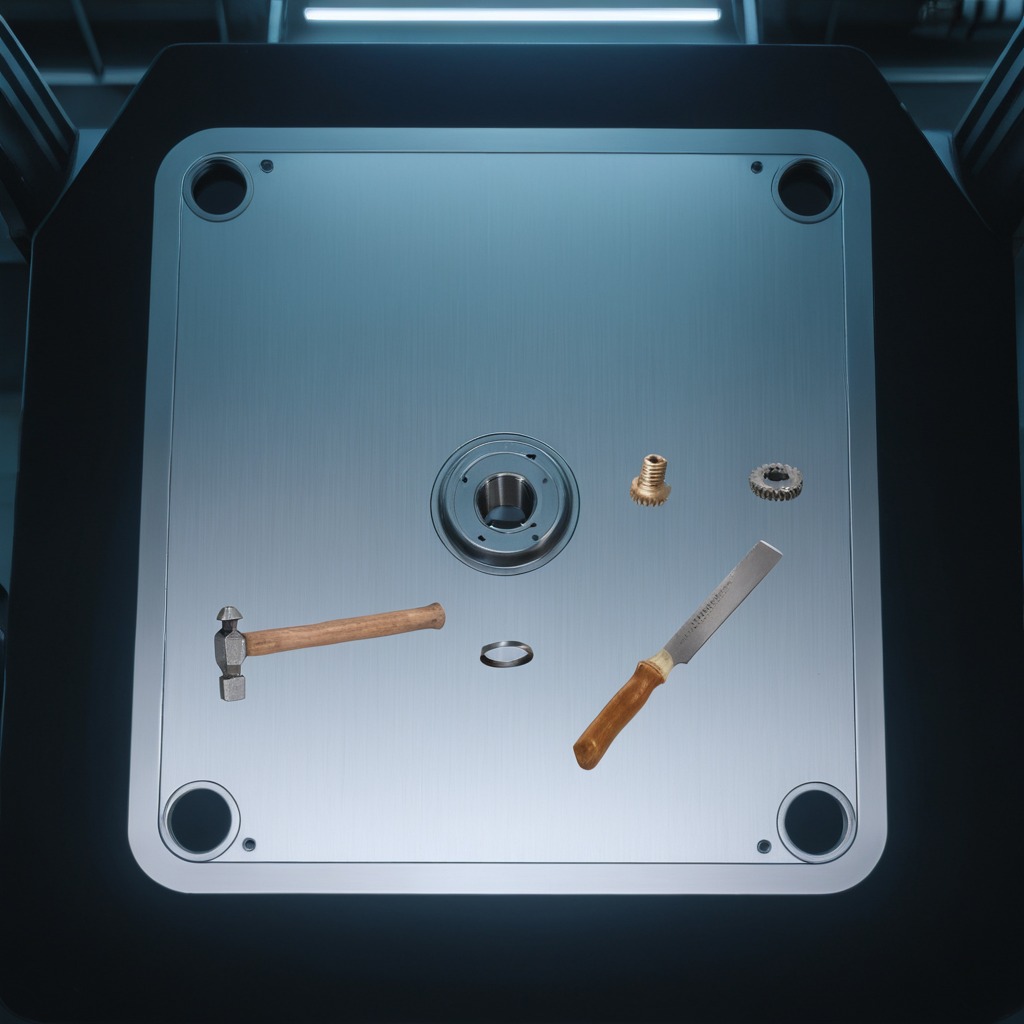
A rubber o-ring is lying on the metal table.